Field crop: tomato
Growth stage: 2
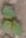
Species: solanum